Brain MRI, modality: ceT1
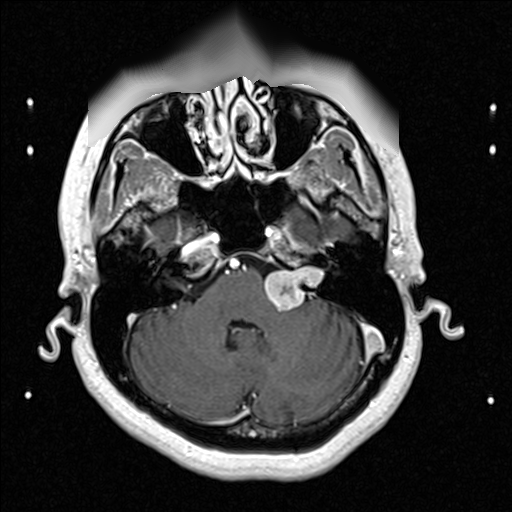